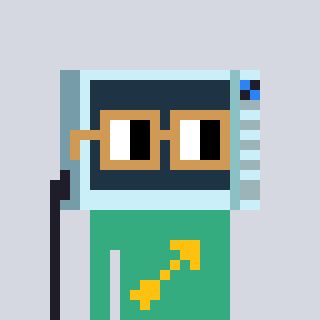
a pixel art character with square brown glasses, a microwave-shaped head and a teal-colored body on a cool background